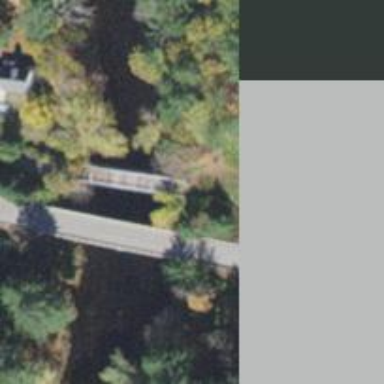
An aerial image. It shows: Footway bridge.